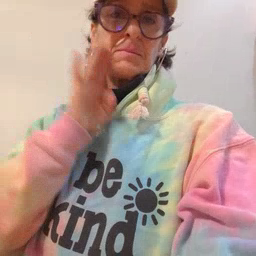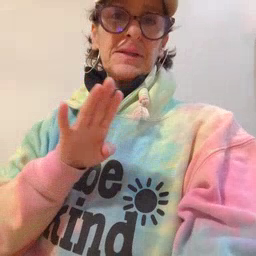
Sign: bee